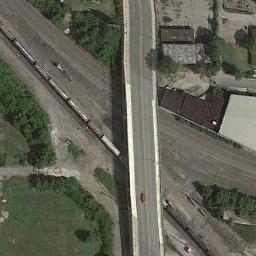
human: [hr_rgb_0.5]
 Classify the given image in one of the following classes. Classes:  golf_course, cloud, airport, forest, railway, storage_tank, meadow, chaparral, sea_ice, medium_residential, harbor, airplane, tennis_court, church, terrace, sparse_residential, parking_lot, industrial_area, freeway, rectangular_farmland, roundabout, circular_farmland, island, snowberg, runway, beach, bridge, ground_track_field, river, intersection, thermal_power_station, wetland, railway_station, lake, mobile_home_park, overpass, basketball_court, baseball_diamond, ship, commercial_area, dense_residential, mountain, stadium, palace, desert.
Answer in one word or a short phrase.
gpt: overpass